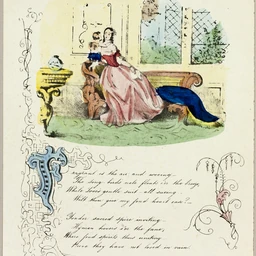
Title: Fragrant is the Air and Wooing (valentine)
Caption: fragrant is the air and wooing (valentine), valentine, paper (fiber product), prints and drawing, print, a work made of lithograph with hand-coloring on ivory wove paper, prints and drawings, art institute of chicago